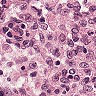
Metastatic tissue present: no